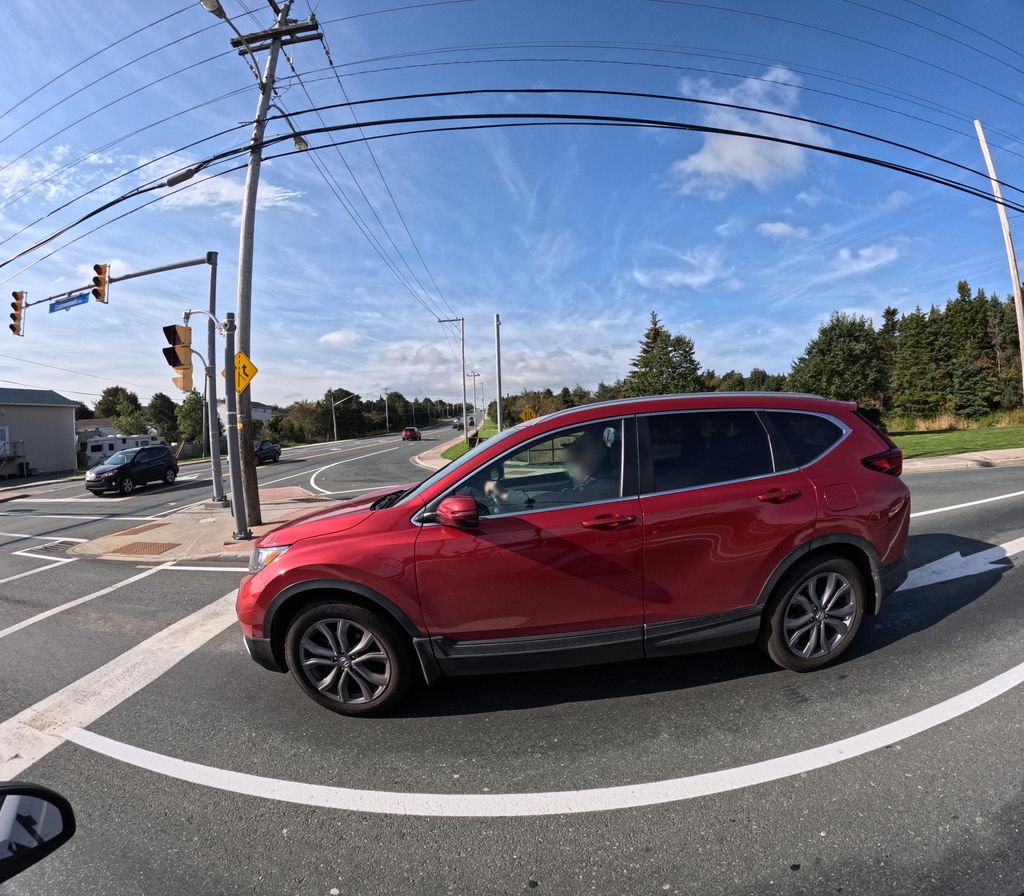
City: st_johns